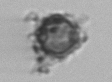
Label: Thalassiosira_TAG_external_detritus